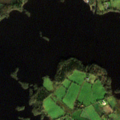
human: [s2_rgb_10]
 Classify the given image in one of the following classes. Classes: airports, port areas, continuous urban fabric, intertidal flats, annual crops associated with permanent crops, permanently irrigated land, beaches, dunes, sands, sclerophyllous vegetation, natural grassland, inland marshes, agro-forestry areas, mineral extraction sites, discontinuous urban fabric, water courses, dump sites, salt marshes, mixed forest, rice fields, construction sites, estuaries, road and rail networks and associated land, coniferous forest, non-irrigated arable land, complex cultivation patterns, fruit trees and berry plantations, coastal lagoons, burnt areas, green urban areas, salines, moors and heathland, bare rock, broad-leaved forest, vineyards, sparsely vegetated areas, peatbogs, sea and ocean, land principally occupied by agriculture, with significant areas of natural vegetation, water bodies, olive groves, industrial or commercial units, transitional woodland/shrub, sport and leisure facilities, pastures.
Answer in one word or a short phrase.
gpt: discontinuous urban fabric, pastures, mixed forest, water bodies